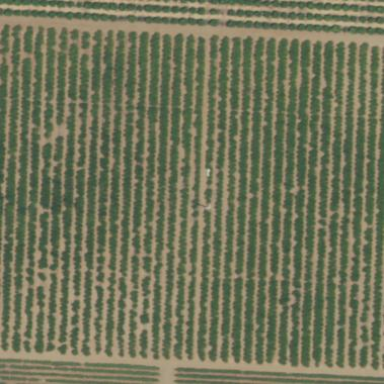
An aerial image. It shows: Orange orchard with rows of vibrant orange trees.